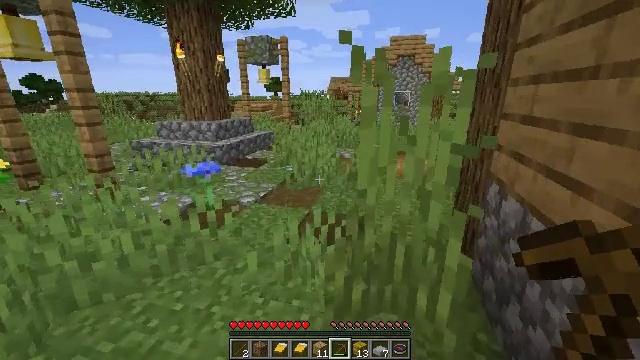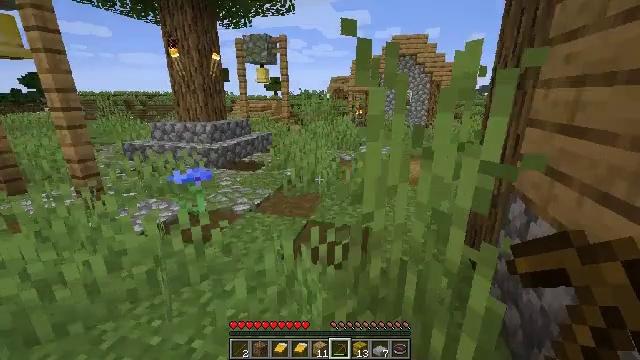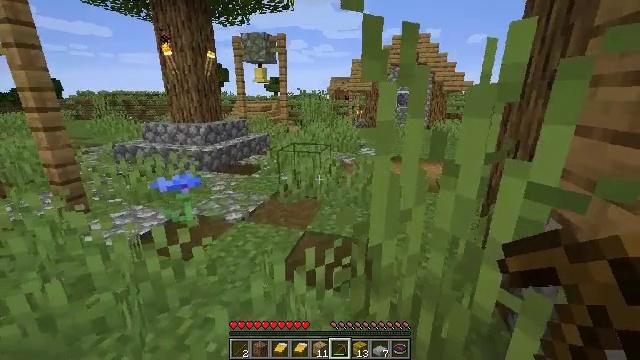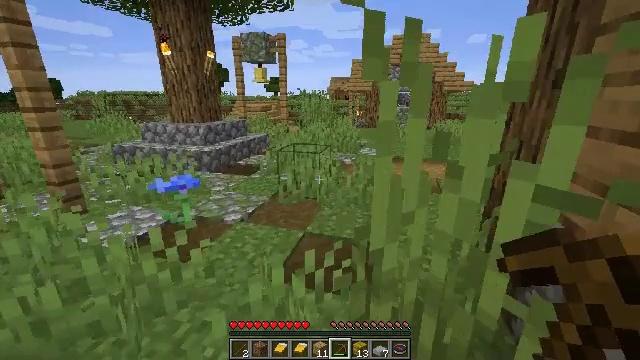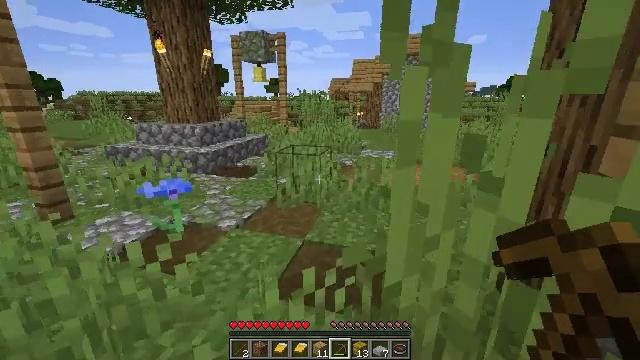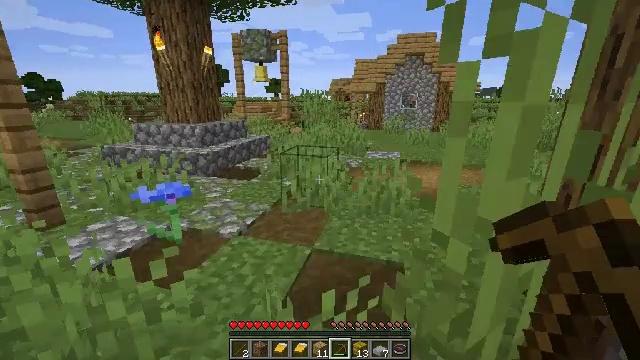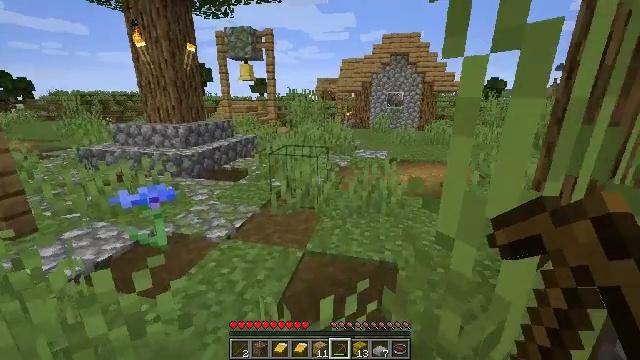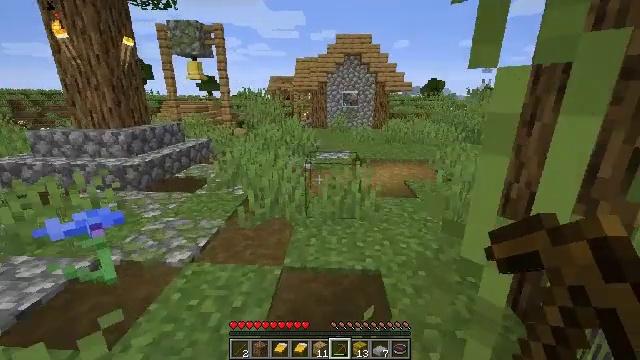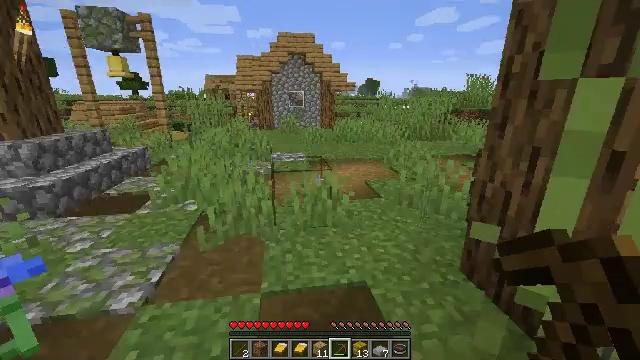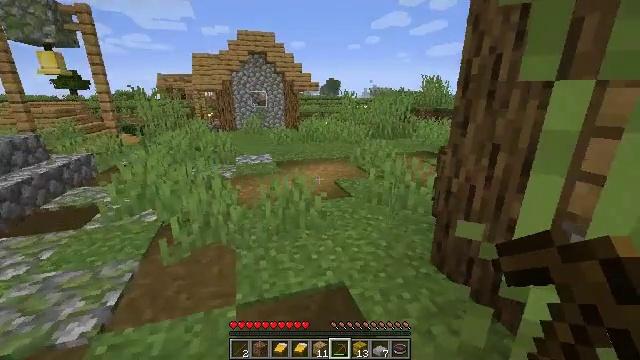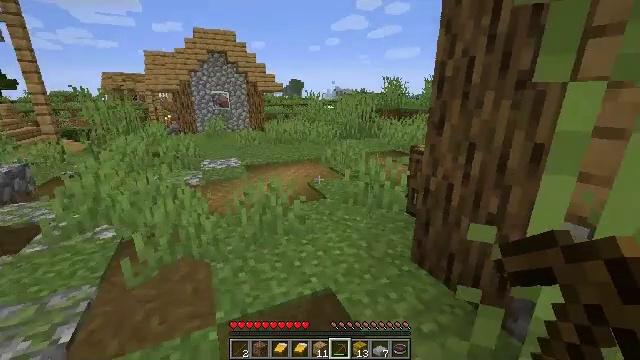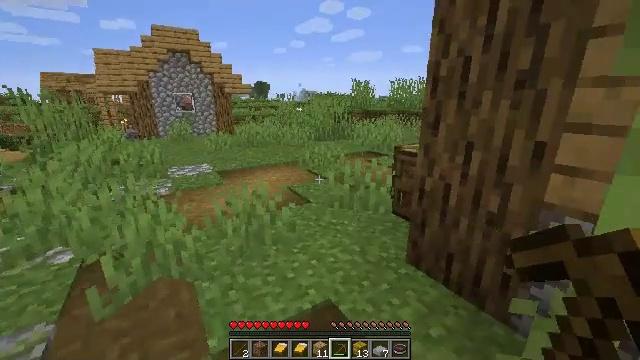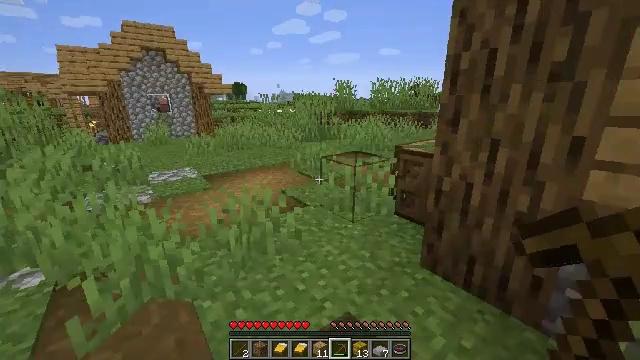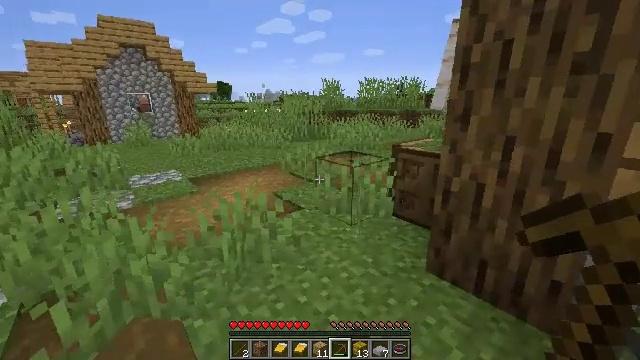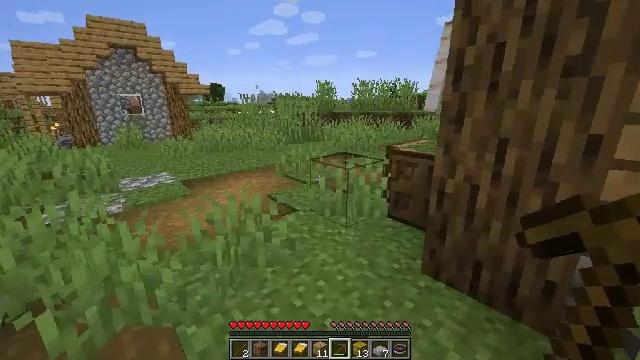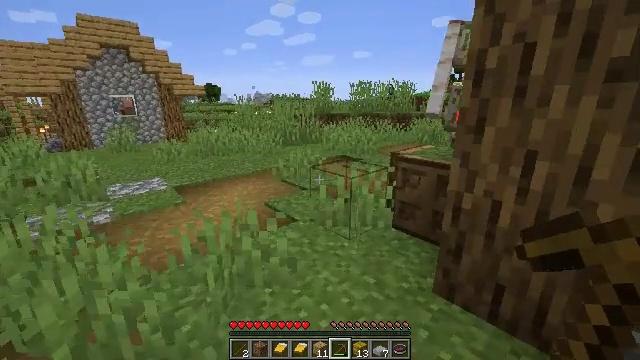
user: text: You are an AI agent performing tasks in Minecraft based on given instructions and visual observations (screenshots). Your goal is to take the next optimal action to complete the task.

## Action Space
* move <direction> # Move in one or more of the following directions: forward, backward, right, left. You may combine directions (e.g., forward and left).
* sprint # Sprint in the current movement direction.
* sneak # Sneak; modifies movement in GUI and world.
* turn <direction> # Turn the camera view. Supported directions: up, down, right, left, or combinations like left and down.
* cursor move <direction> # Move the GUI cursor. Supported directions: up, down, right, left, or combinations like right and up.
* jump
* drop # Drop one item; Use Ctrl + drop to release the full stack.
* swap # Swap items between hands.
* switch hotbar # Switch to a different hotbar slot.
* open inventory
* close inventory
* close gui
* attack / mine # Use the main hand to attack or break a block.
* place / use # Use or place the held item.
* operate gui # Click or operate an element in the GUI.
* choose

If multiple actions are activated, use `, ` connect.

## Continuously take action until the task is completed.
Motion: motion action
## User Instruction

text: Retrieve the white bed for later use.
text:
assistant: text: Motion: move forward
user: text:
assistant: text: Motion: move forward
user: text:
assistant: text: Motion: move forward
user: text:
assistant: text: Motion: move forward and move left
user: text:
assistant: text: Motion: move forward and move left
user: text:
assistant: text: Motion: move forward and move left, turn right
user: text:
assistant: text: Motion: move forward and move left, turn right
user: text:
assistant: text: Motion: move forward and move left, turn right
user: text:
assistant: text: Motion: move forward and move left, turn right
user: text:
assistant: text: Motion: move forward and move left, turn right
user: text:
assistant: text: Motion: move forward and move left, turn right
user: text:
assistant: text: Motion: move forward and move left, turn right
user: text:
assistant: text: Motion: move forward, turn right
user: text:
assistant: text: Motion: move forward, turn right
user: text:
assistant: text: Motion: move forward
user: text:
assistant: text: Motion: move forward, turn right and down
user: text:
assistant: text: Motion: move forward, turn right and down
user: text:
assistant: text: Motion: move forward and move left, turn right
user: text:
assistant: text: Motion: move forward and move left, turn right and down
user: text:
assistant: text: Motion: move forward and move left, turn right and down
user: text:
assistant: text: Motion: move forward and move left, turn right
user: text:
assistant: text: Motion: move forward and move left, turn right
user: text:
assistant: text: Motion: move forward and move left, turn right
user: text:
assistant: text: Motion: move forward and move left
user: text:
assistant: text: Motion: move forward and move left
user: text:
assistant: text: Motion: move forward and move left
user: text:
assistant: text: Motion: move forward and move left
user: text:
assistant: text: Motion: move forward and move left
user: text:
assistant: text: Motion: move forward and move left, turn right
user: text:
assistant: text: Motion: move forward and move left, turn right